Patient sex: M
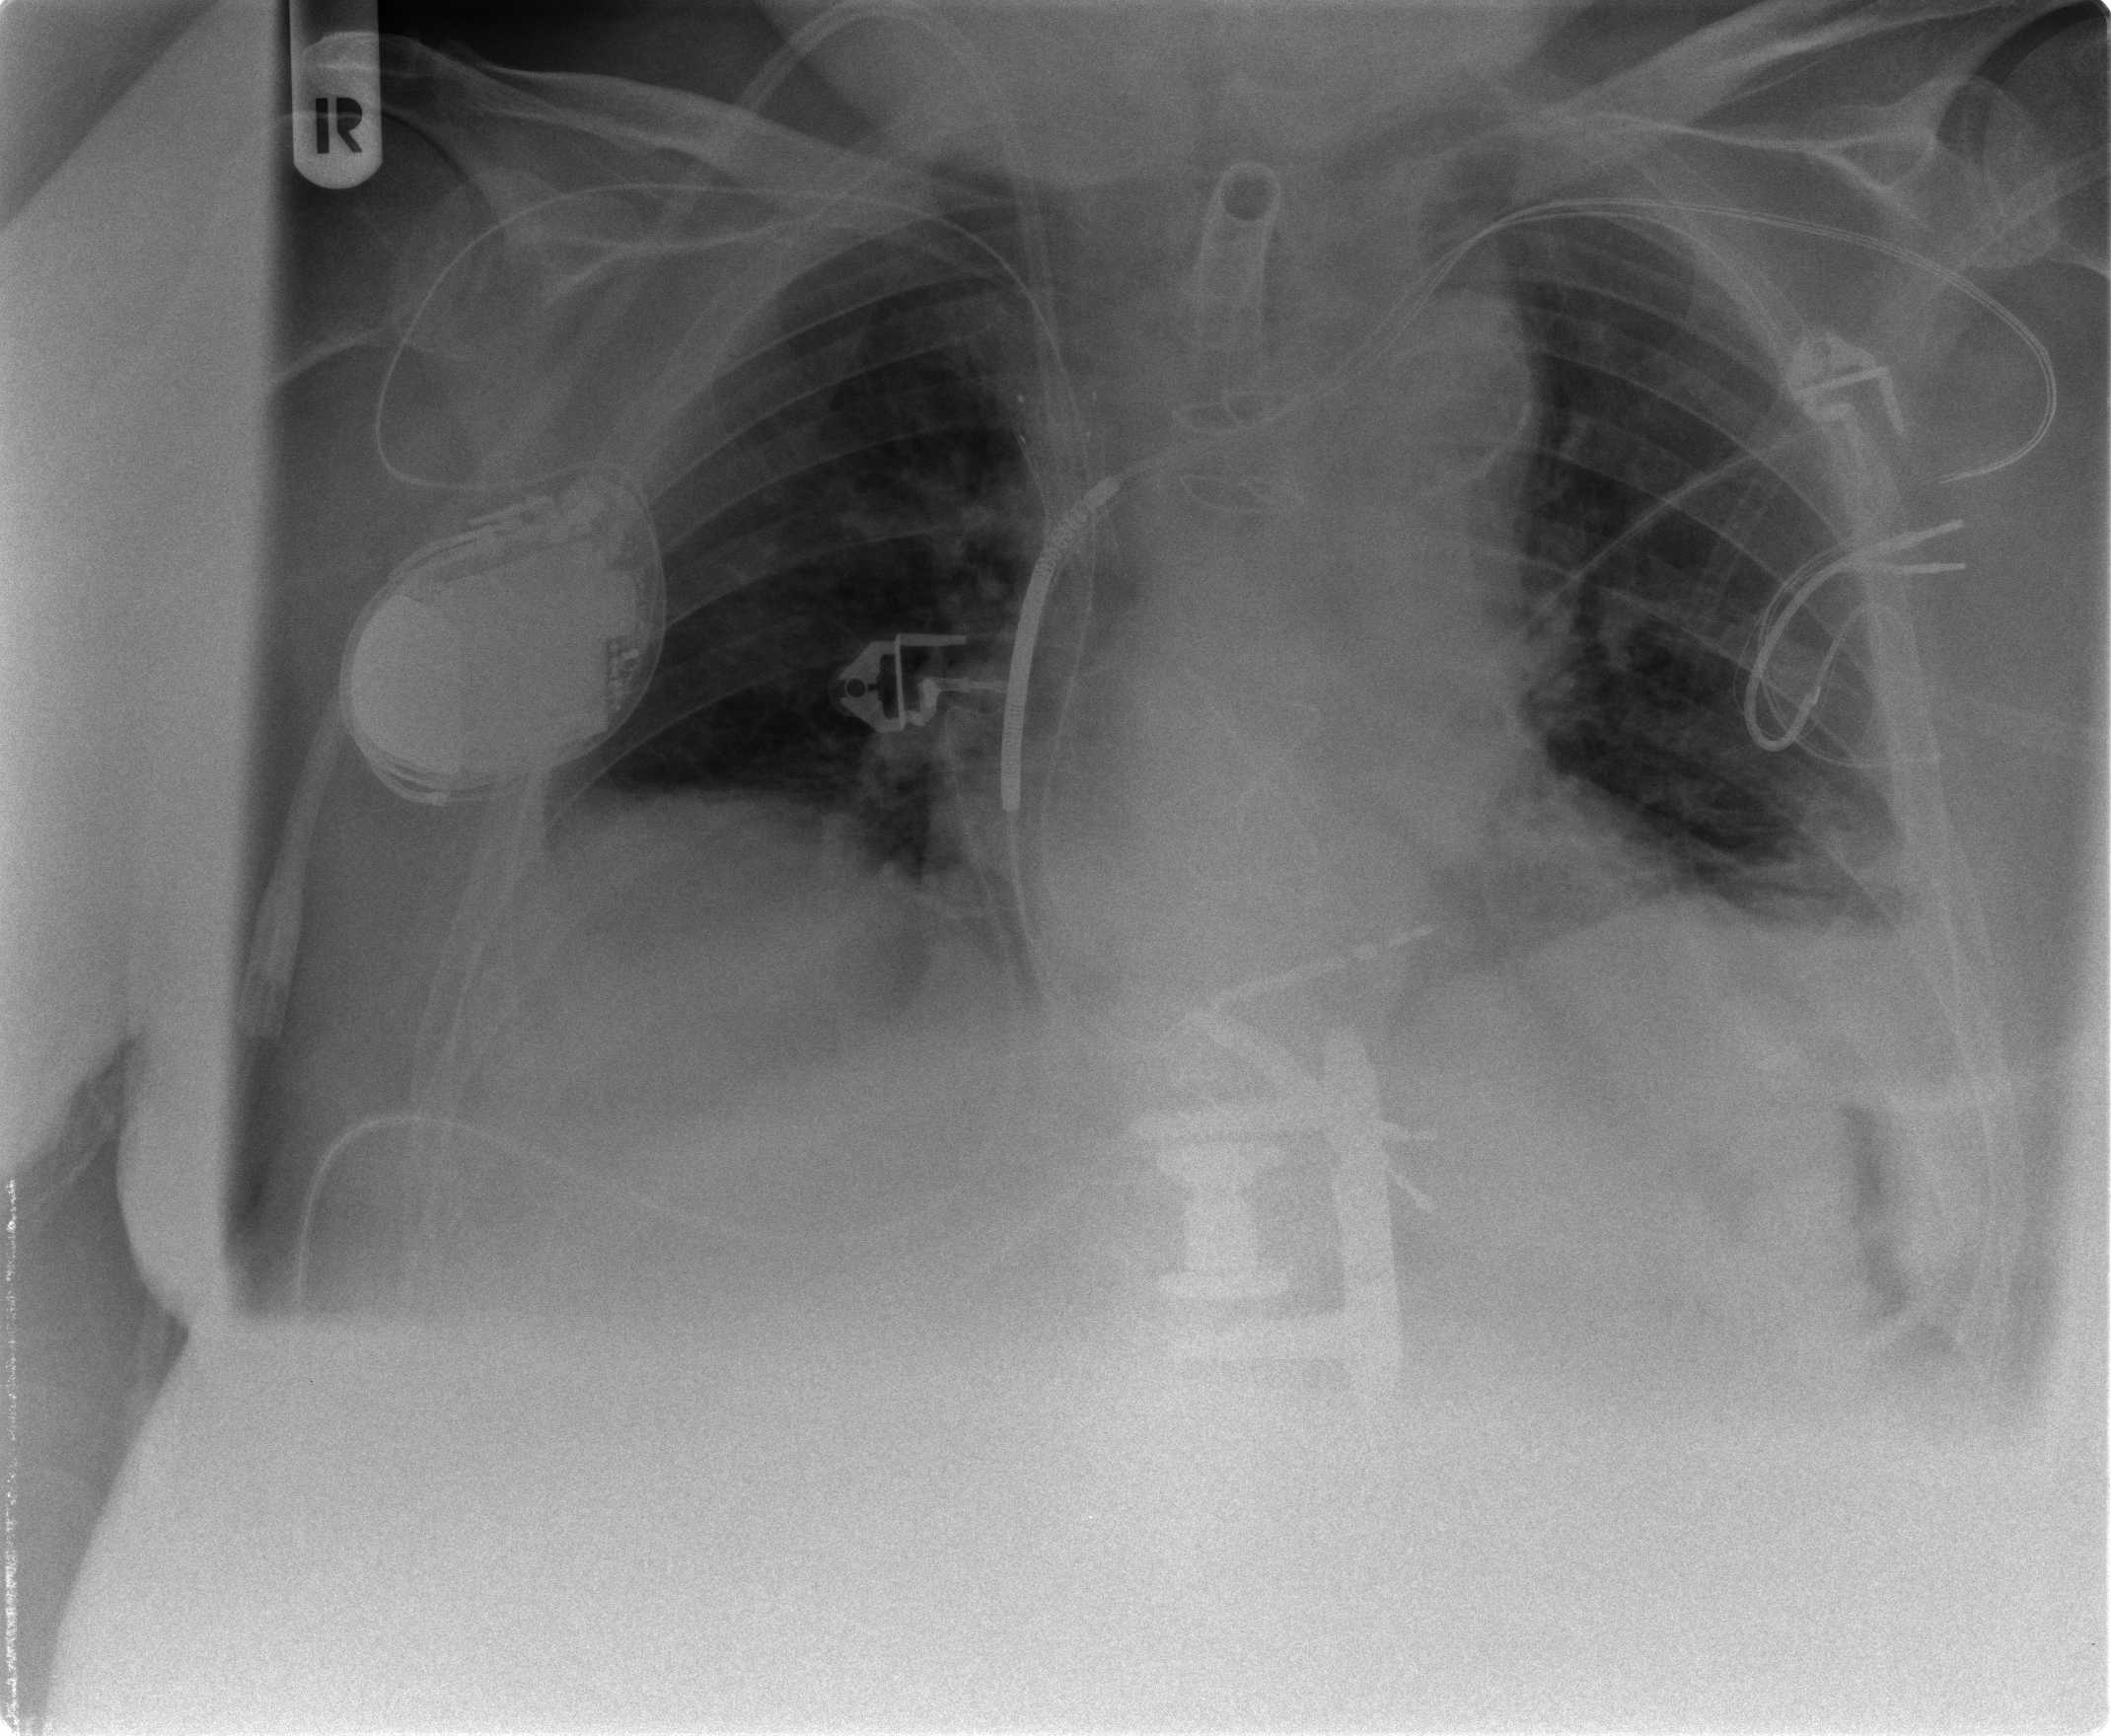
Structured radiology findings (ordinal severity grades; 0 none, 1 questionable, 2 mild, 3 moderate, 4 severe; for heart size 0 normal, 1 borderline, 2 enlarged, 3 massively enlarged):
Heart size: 1
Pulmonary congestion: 1
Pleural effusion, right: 1
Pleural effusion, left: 2
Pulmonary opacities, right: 0
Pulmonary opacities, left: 0
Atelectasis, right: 2
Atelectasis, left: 2